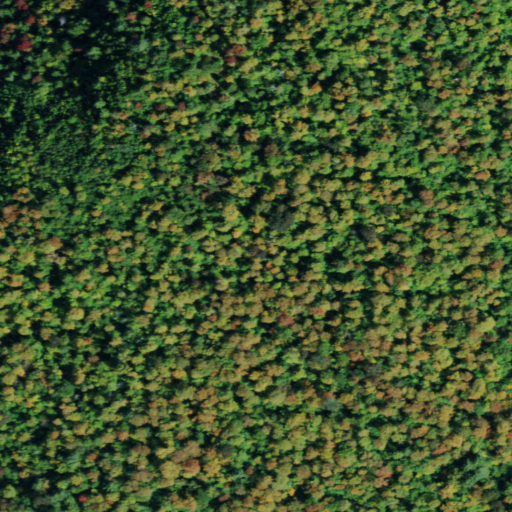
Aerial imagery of ridge(s) in New York named Long Pond Ridge containing deciduous forest and evergreen forest